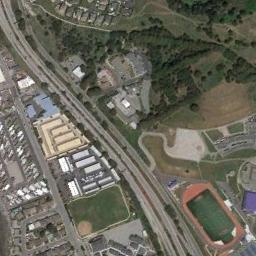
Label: ground_track_field